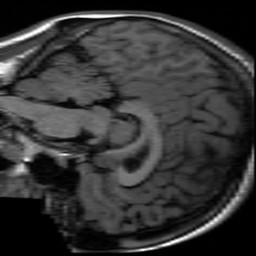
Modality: inplaneT1
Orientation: sagittal
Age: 21
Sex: female
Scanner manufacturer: ge
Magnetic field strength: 3 T
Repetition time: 2.499 s
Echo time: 0.02513 s